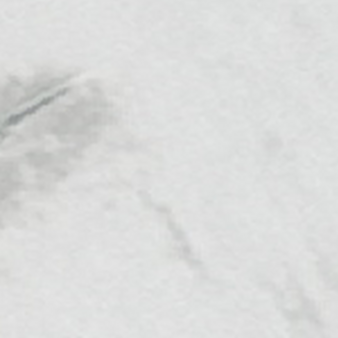
Label: other